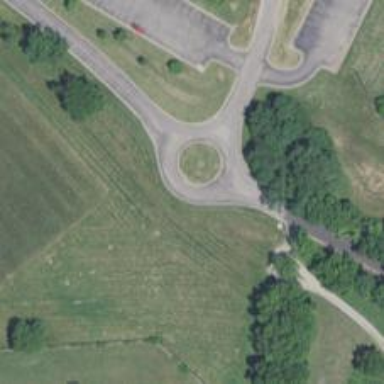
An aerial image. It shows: Unclassified road featuring roundabout.